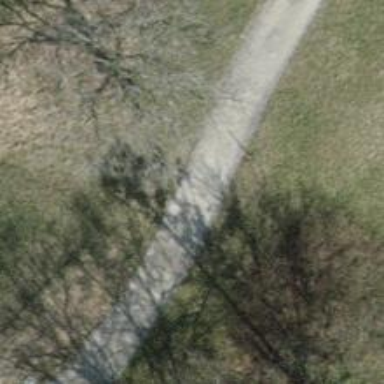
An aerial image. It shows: Compacted track with grade2 surface.